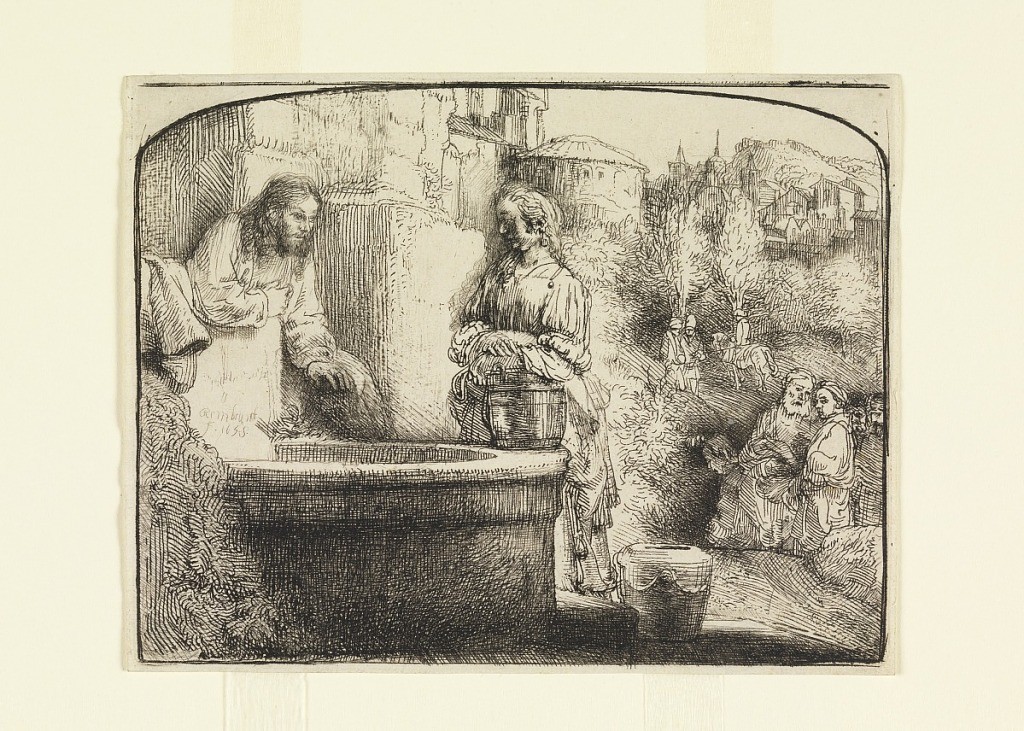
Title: Christ and the Woman of Samaria
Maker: Rembrandt Harmensz van Rijn, Dutch, 1606–1669
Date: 1658
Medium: Etching on cream laid paper
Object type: Print
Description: Christ and woman stand beside a well at left. Group of figures at lower right and in background. Foliage and houses in distance. Arched print.